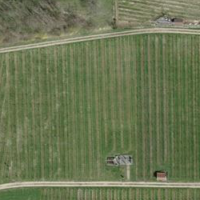
EUNIS habitat code: 40
Species observed at this site:
Podarcis muralis